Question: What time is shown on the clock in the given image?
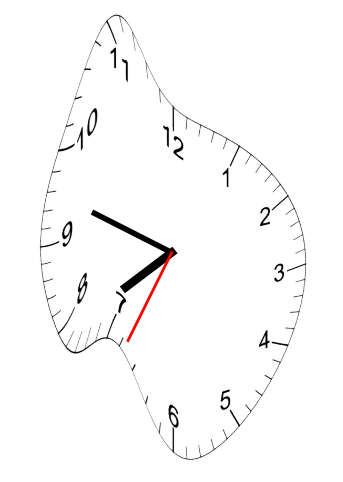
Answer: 07:47:34